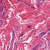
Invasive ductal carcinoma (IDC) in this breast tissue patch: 0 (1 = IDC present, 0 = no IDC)